Field crop: maize
Growth stage: 2
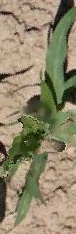
Species: maize